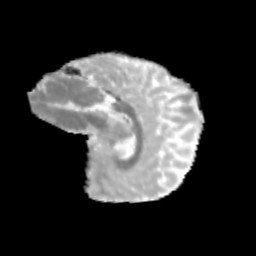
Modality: MD
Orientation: sagittal
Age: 11
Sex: female
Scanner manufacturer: siemens
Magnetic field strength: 3 T
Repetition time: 3.8 s
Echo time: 0.07 s